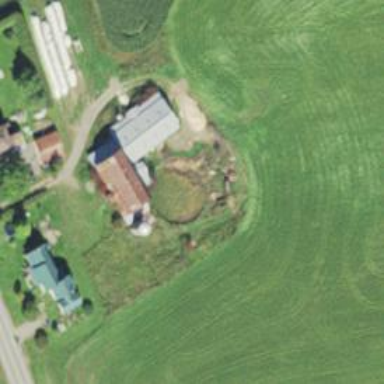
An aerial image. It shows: Silo.